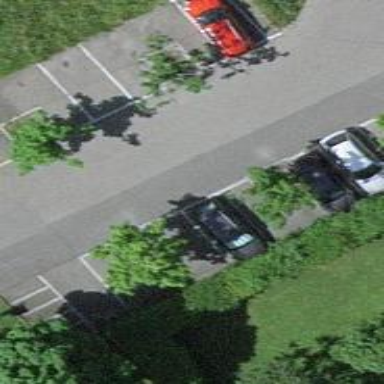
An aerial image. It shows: Car sharing facility.